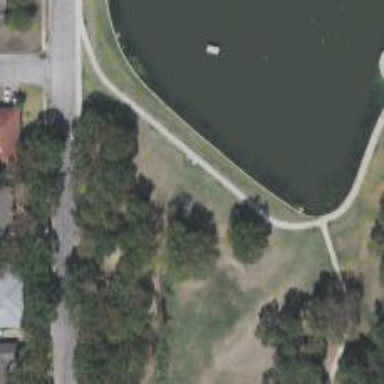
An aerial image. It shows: Disc golf course designed for leisure and sport.